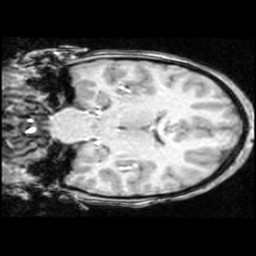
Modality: T1w
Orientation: coronal
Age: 9
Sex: female
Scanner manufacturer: ge
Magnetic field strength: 1.5 T
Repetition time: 0.03333 s
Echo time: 0.008 s